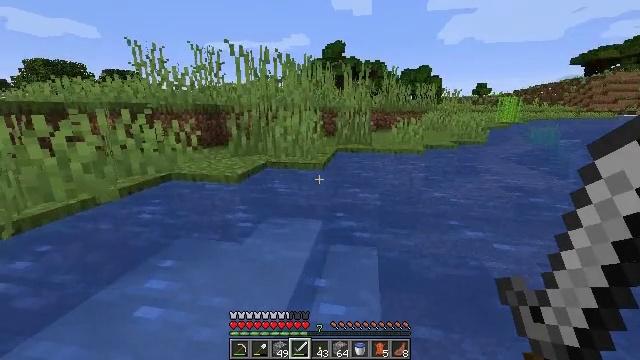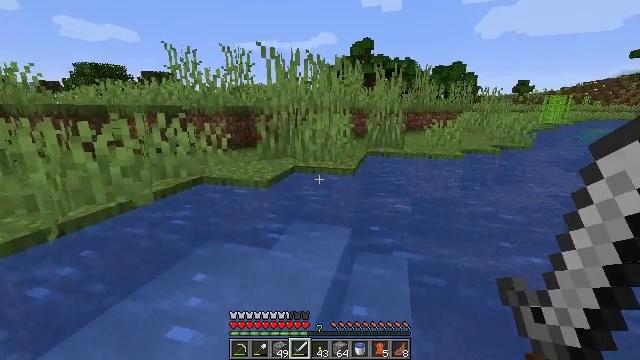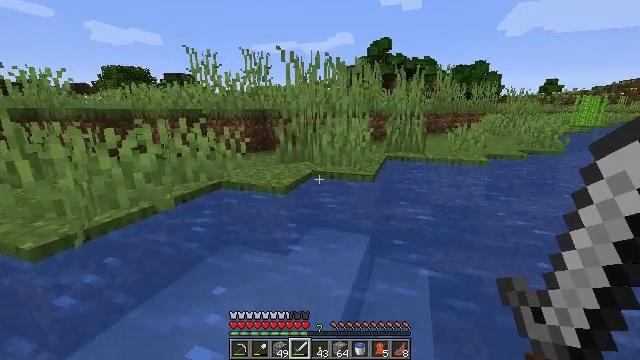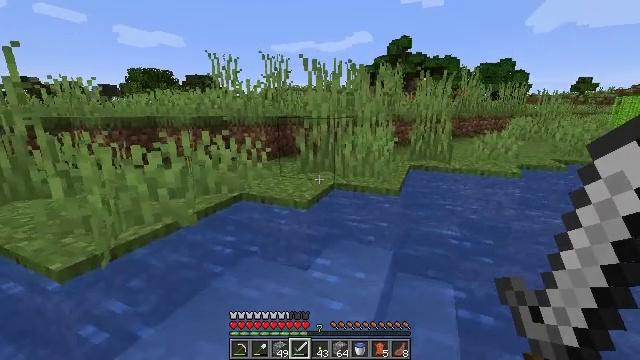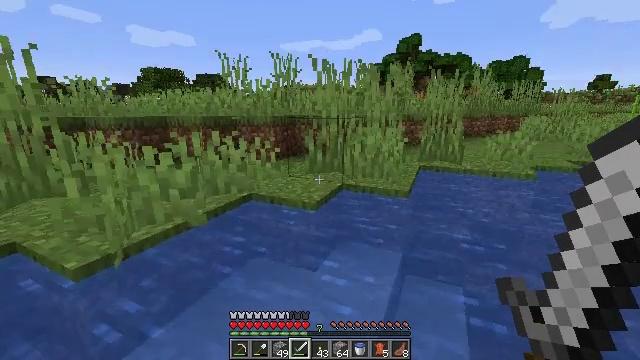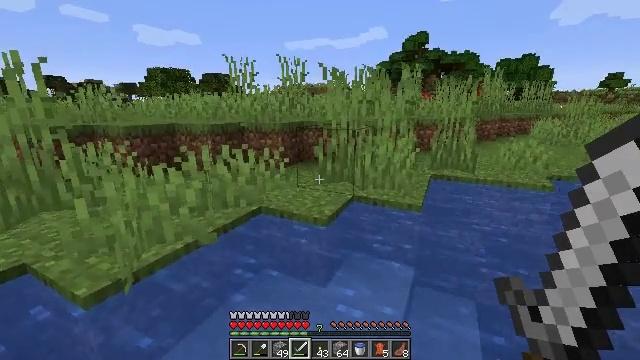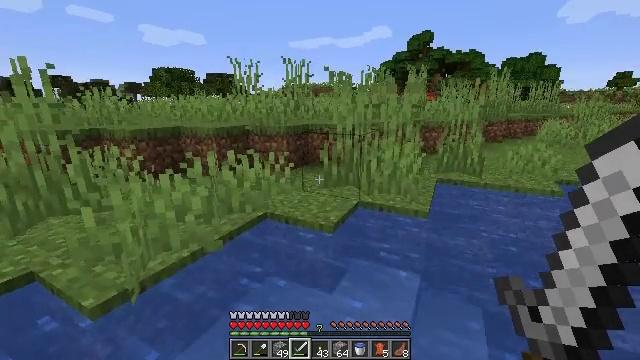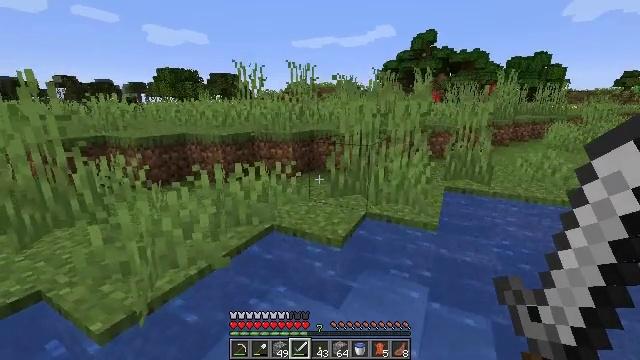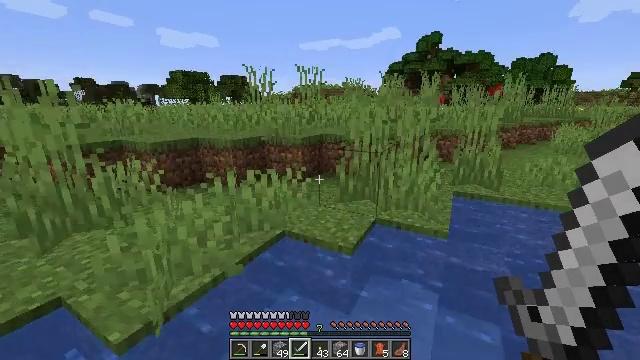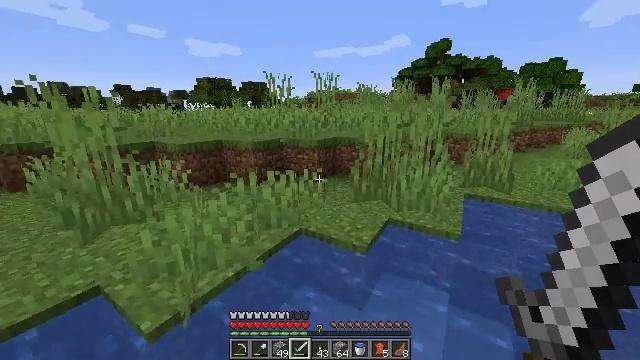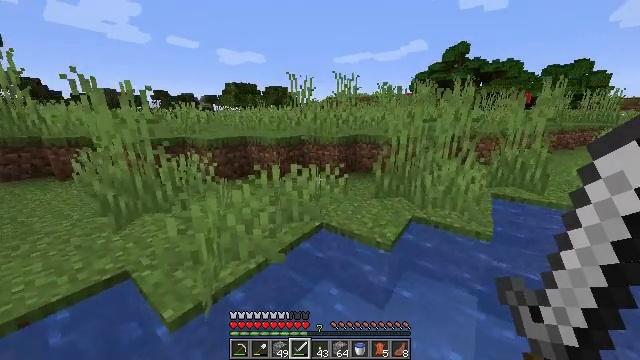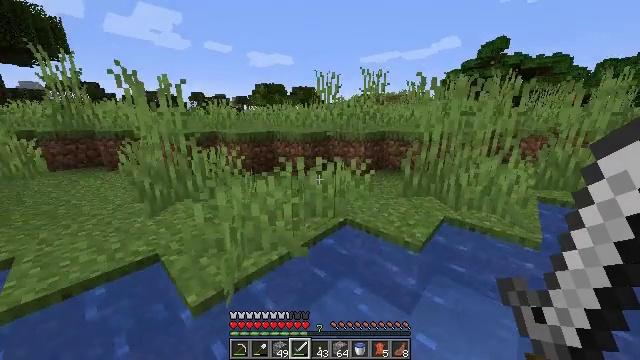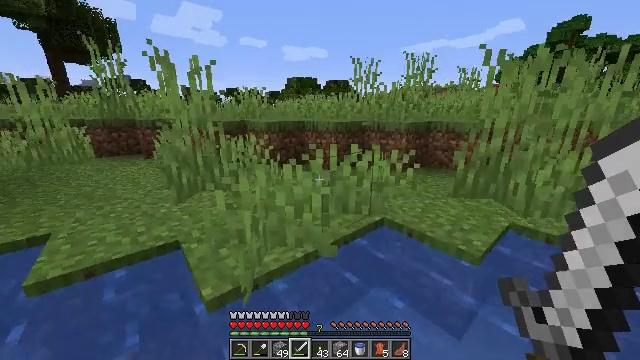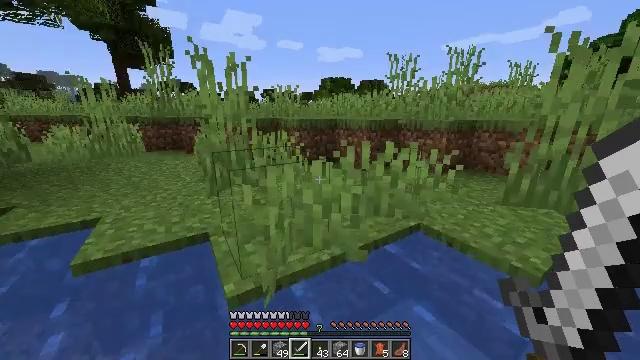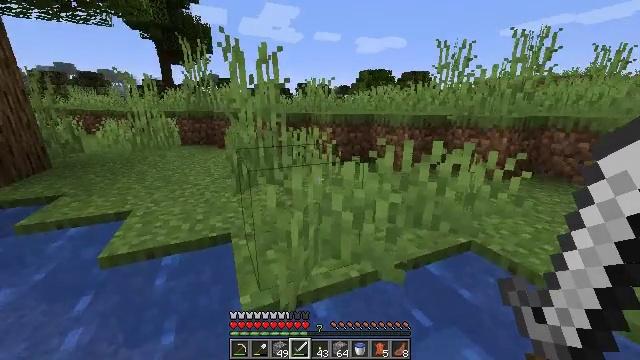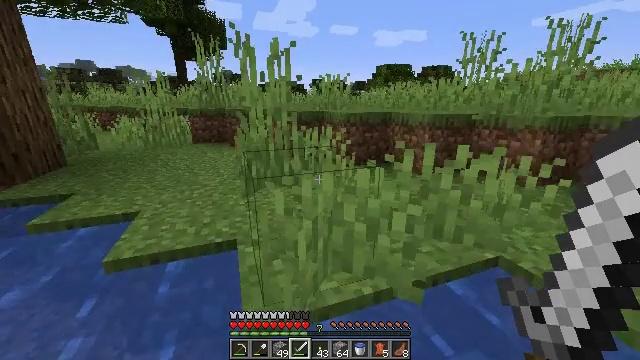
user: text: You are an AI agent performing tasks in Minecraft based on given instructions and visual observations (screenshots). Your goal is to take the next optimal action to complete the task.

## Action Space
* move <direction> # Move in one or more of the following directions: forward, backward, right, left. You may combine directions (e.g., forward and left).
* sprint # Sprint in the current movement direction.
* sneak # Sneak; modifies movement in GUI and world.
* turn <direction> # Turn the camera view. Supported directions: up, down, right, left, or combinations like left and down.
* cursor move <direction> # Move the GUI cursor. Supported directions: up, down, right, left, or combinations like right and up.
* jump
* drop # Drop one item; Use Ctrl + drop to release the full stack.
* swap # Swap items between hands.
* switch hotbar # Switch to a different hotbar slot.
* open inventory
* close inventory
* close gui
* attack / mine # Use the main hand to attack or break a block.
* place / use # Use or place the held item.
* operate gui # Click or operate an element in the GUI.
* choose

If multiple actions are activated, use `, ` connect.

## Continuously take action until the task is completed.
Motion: motion action
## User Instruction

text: Collect sugar cane near water sources.
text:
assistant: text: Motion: move forward and move left, sprint, turn left, jump
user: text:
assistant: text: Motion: move forward and move left, sprint, turn left, jump
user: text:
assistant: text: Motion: move forward and move left, sprint, turn left, jump
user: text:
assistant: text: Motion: move forward and move left, sprint, turn left, jump
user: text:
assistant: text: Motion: move forward and move left, sprint, turn left, jump
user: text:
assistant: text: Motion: move forward and move left, sprint, jump
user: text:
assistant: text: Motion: move forward and move left, sprint, jump
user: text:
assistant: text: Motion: move forward and move left, sprint, turn left, jump
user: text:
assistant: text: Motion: move forward, sprint, turn left, jump
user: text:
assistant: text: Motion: move forward, sprint, turn left, jump
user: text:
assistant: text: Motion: move forward, sprint, turn left, jump
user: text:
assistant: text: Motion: move forward, sprint, turn left, jump
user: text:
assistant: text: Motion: move forward, sprint, turn left, jump
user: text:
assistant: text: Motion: move forward, sprint, turn left, jump
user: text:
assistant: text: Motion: move forward, sprint, turn left, jump
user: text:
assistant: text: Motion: move forward, sprint, jump
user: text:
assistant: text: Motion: move forward, sprint, jump
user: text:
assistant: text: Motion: move forward, sprint, jump
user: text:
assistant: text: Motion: move forward, sprint, jump
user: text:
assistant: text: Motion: move forward, sprint, jump
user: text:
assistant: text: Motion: move forward, sprint, jump
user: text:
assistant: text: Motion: move forward, sprint, turn left, jump
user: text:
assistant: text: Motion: move forward, sprint, jump
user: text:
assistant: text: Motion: move forward, sprint, jump
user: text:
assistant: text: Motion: move forward, sprint, jump
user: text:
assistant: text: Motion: move forward, sprint, jump
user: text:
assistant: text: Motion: move forward, sprint, jump
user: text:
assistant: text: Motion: move forward, sprint, jump
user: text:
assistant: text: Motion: move forward, sprint, jump
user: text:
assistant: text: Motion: move forward, sprint, jump